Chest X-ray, PA view. Patient: 62 years old, sex M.
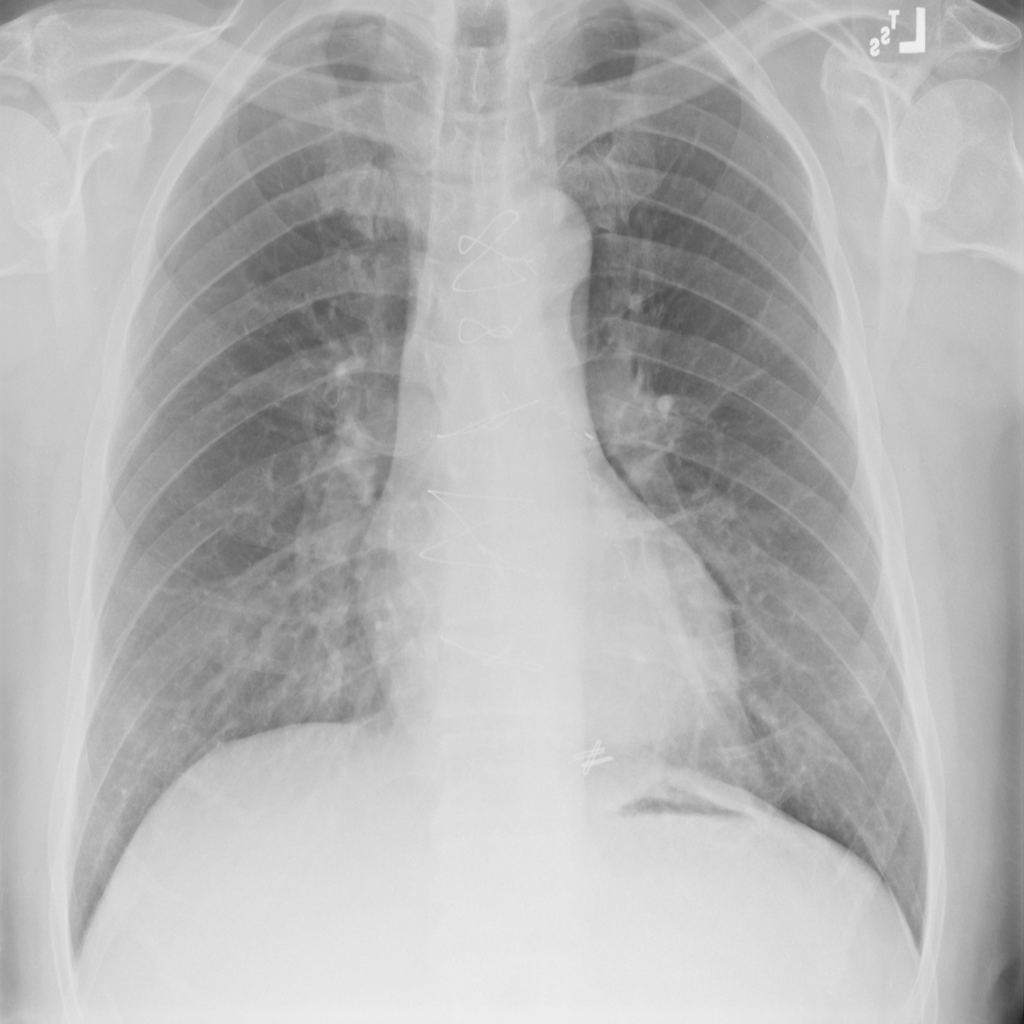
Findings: No Finding